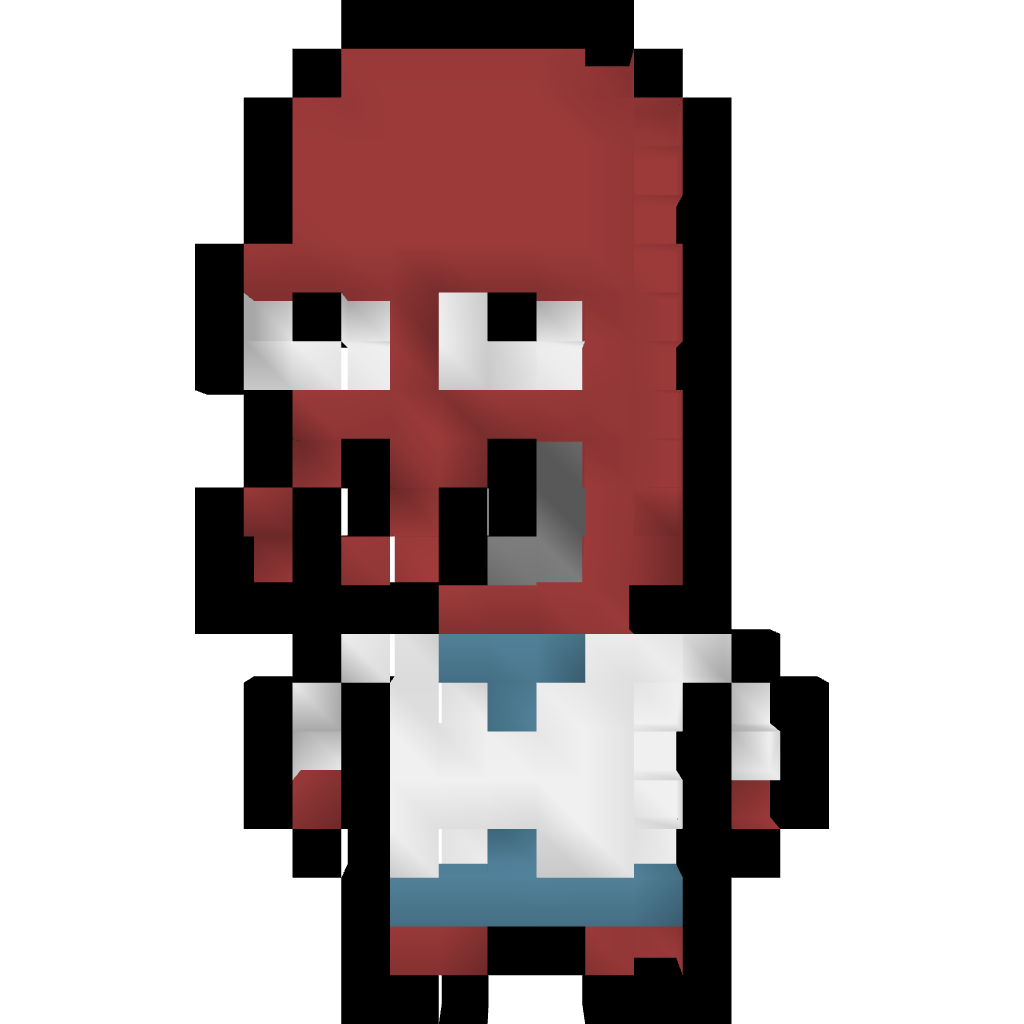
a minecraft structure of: Toon Zoidberg high quality